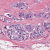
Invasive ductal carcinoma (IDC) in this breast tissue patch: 1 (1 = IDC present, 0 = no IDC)